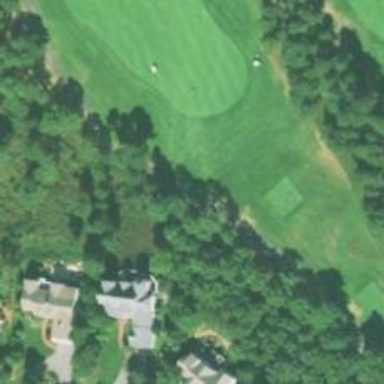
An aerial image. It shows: Service road used as golf cart path.